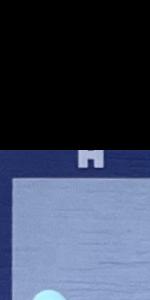
Label: Empty